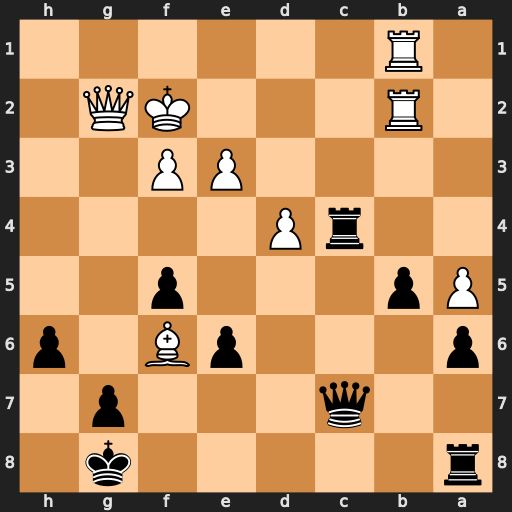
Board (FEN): r5k1/2q3p1/p3pB1p/Pp3p2/2rP4/4PP2/1R3KQ1/1R6
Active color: b
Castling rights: -
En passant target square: -
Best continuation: Rc2+ Kg1 Rxg2+